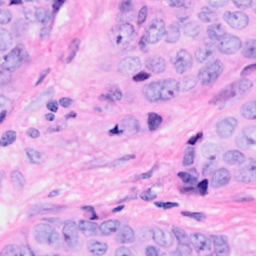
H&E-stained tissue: Breast